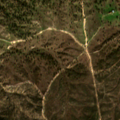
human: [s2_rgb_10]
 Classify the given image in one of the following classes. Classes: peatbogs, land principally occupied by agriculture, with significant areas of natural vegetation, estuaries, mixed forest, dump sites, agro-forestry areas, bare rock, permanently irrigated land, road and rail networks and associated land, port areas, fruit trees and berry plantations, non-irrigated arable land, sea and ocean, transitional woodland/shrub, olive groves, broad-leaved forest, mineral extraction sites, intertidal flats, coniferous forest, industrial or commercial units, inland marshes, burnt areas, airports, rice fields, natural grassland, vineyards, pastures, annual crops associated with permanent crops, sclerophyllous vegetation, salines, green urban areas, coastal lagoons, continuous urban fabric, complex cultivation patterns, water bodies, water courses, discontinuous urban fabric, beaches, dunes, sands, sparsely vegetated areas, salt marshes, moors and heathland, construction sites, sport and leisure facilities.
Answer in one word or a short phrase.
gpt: agro-forestry areas, transitional woodland/shrub